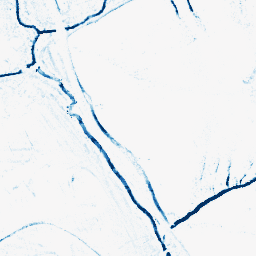
Category: morphological
Decomposition family: morphological_square
Decomposition parameters: operation: closing
size: 5
Upsampling method: lanczos
Upsampling parameters: scale: 8
Upsampling scale: 8